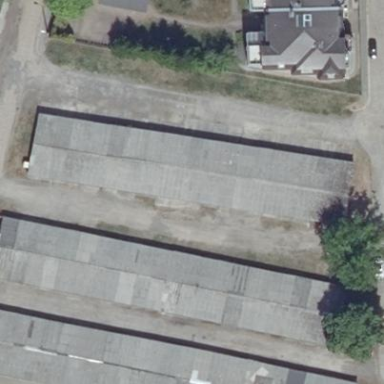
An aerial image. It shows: Group of garages.